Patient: sex M, age 26
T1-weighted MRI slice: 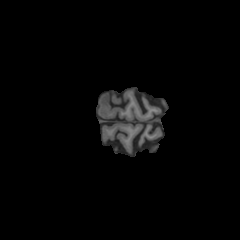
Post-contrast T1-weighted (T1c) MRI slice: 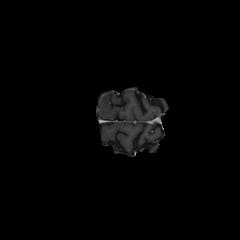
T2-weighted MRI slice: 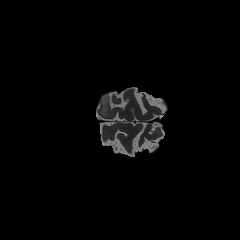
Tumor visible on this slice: yes
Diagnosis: Oligodendroglioma, IDH-mutant, 1p/19q-codeleted
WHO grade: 2